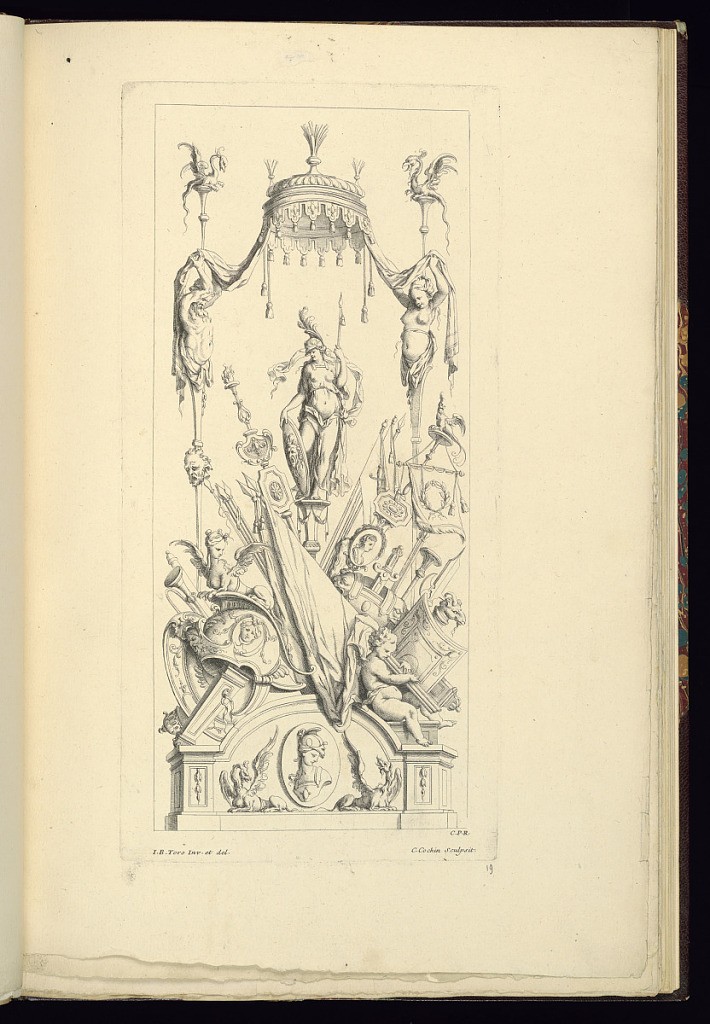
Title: Military Ornament Design
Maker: Jean-Bernard Turreau, French, 1672 - 1731
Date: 1716
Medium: Etching on laid paper
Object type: Print
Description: Ornament design featuring military motifs. In the center, a standing woman wearing armor and holding a spear and shield on a pedestal under a canopy supported by herms, surrounded by shields, flaming torches, mythological creatures, sphynx, dragons, putti, banners, spears, flags, quivers of arrows, helmets, shields on a base. The plate is signed.